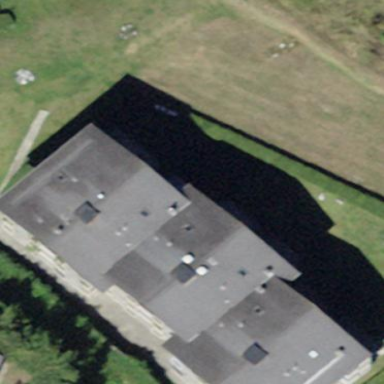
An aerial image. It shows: View of apartment building.